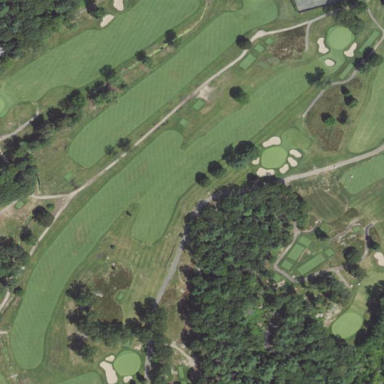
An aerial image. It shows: Rough area on grassy golf course.